Question: Under ARC,
'assign' implies '__unsafe_unretained' ownership.
'weak' implies '__weak' ownership.

Why are delegate properties given 'assign' but commented 'weak' in iOS7.1 SDK?
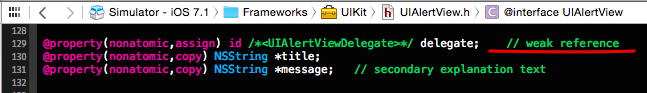
Answer: History. Prior to ARC, you used 'assign' for "weak" (non-retaining) references. "Weak" just meant "I won't call retain on it" which translates into 'assign'.
Before properties, we just knew that things called 'delegate' didn't call 'retain' by convention. Other non-retaining properties needed some kind of documentation.
There have been ongoing efforts to clean up the iOS SDK to conform to more modern conventions, but there are still places that use older approaches. I'm not exactly certain why they used 'id' here, for instance, but it may be because of old habits around formal and informal protocols. Before ObjC 2, you couldn't have optional methods in a protocol, so you generally used informal protocols (i.e. you passed a bare 'id', and checked that it responded to what you needed). This style of commenting the protocol was often used in that case. (Not saying that's exactly the reason here; I believe UIAlertViewController post-dates ObjC 2. Just an example of things that take a long time to work their way out of the SDK.)